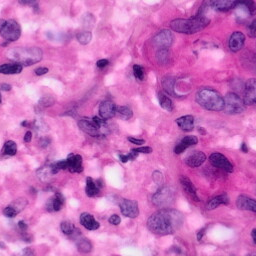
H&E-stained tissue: Pancreatic